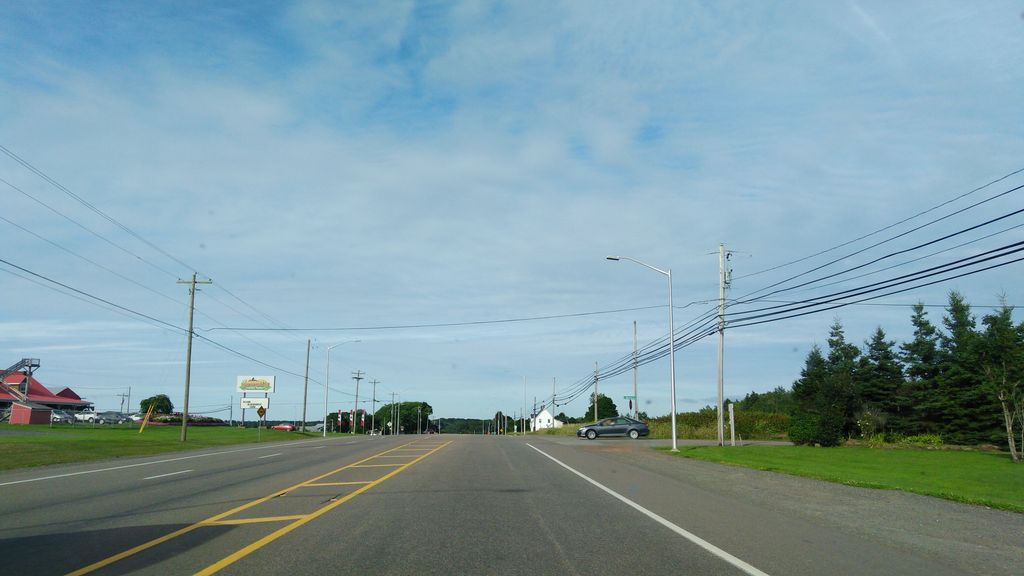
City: charlottetown